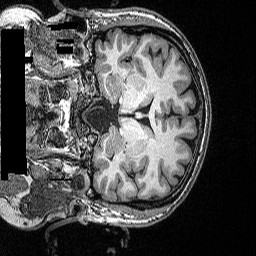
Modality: T1w
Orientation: coronal
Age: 36
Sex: female
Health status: ill
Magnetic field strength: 3 T
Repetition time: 2.53 s
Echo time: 0.00331 s